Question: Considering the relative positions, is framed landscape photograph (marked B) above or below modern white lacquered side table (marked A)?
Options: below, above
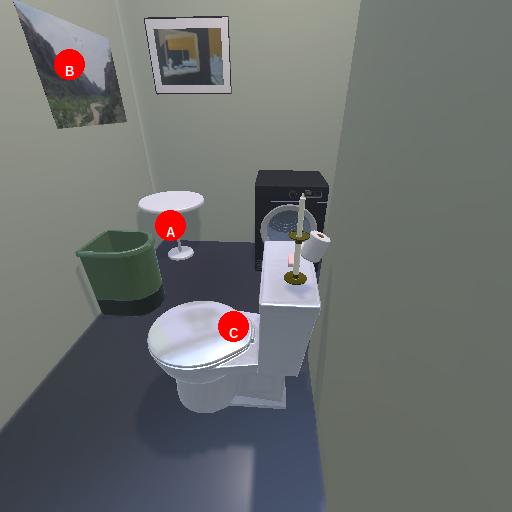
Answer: below